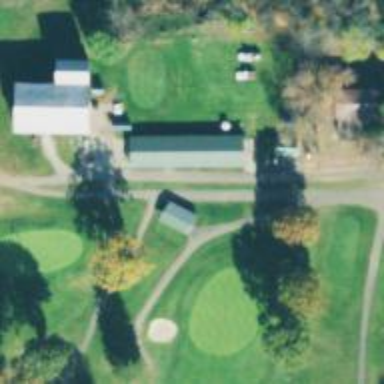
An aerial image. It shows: Path for both roads and golfers.